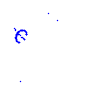
Particle: proton